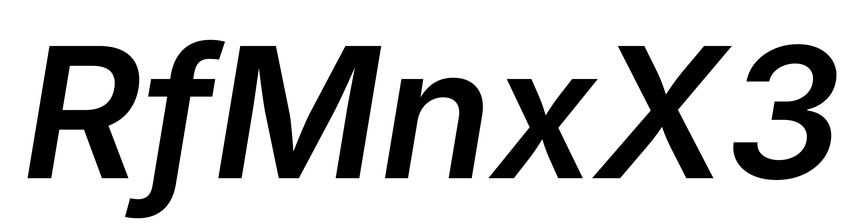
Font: Inter-Italic_SemiBold_Italic